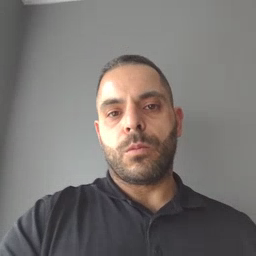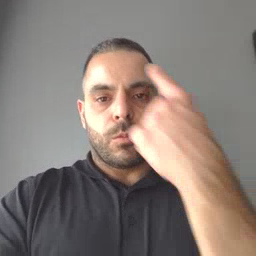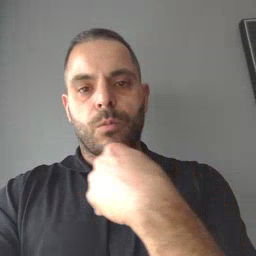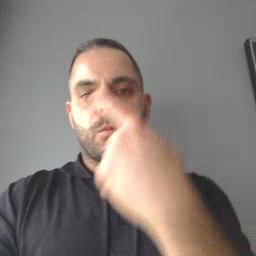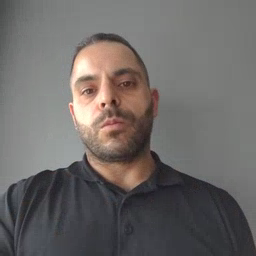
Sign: face